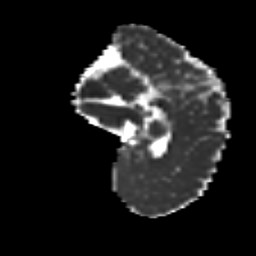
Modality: MD
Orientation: sagittal
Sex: male
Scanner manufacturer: siemens
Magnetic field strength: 3 T
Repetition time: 5 s
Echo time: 0.071 s